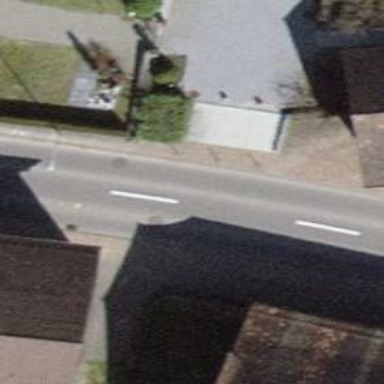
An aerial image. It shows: Road with steps.